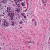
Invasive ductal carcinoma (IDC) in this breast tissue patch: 0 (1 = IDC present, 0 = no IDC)